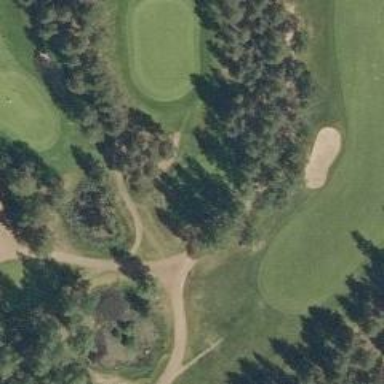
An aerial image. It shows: Golf cartpath that is also road path.